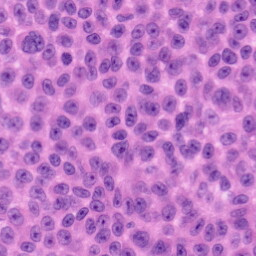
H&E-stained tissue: Skin